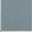
Piece: xx